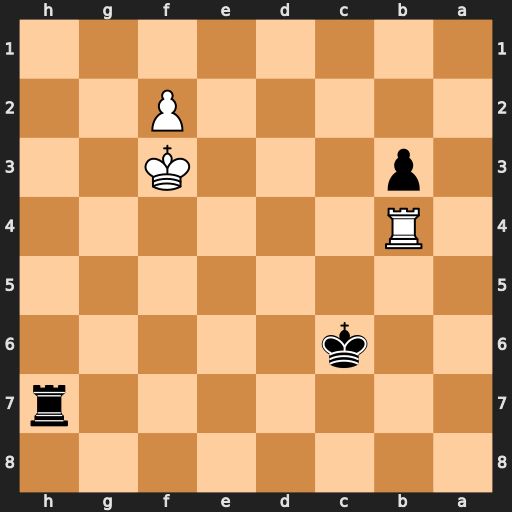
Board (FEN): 8/7r/2k5/8/1R6/1p3K2/5P2/8
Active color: b
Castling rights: -
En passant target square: -
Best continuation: Rb7 Rc4+ Kd5